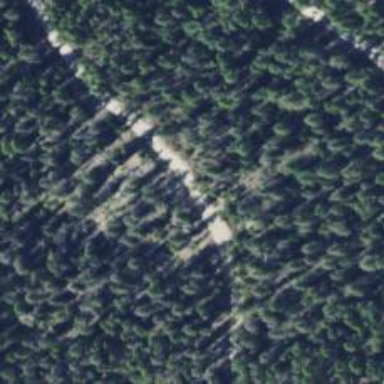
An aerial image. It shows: Path designated as standard/terra trail by the U.S. Forest Service.